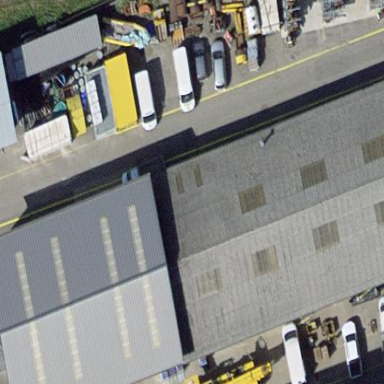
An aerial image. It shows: Industrial building.